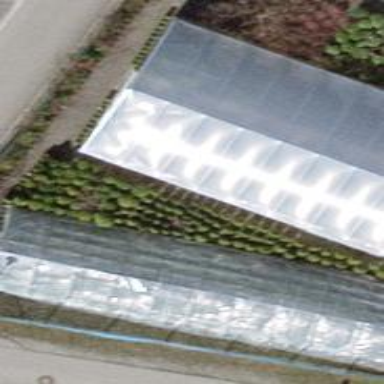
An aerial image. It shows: Greenhouse.